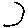
Label: moon